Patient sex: F
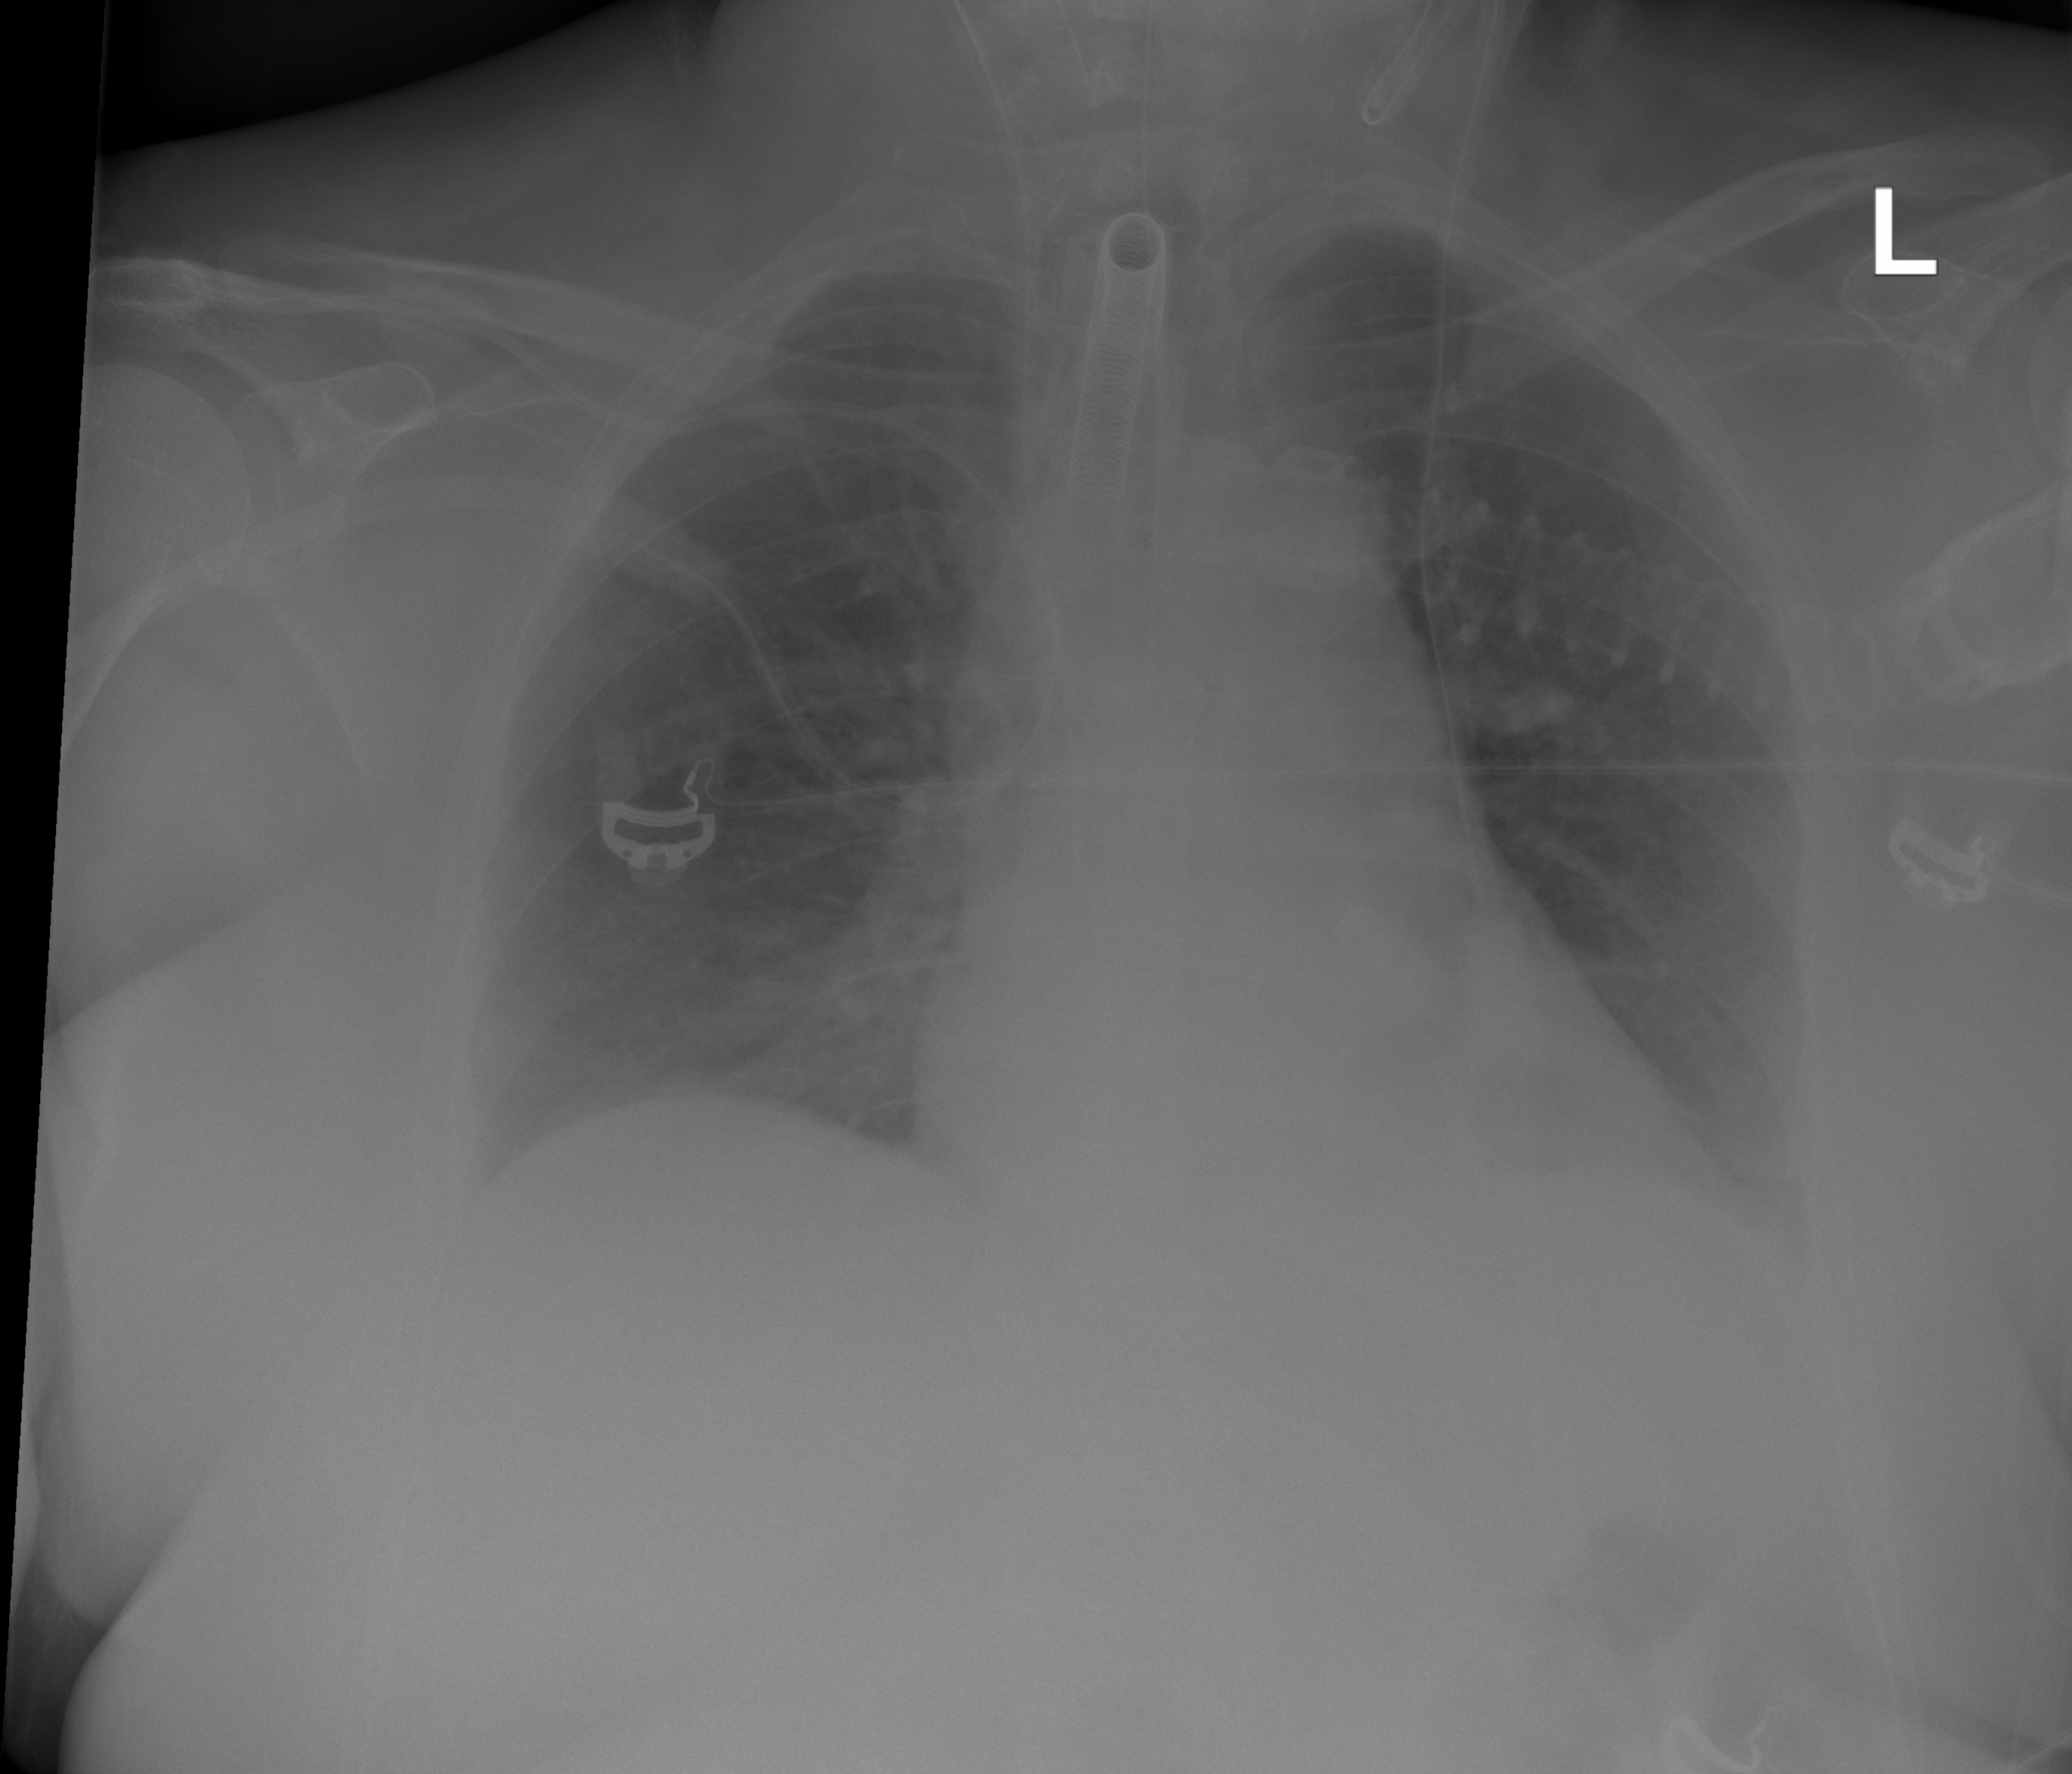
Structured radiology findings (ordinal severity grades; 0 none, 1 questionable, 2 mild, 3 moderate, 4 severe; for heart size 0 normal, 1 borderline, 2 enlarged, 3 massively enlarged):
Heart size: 1
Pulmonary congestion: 2
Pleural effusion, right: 2
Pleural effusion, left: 2
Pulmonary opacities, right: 0
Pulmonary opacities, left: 0
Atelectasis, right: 2
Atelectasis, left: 2